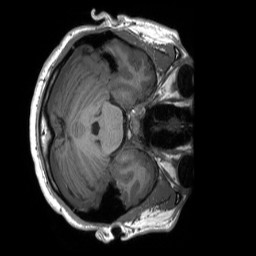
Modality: T1w
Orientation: axial
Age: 22
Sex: male
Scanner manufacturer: siemens
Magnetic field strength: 3 T
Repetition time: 2.3 s
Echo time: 0.00232 s